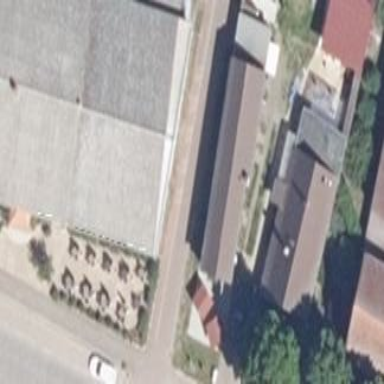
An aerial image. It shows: Guest house building.